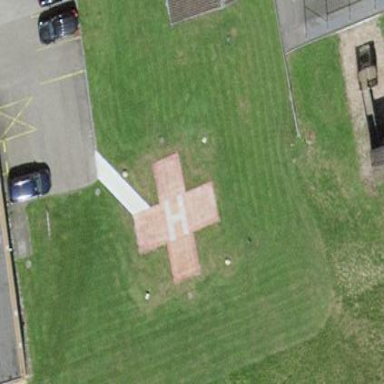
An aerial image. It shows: Image of helipad at airport.